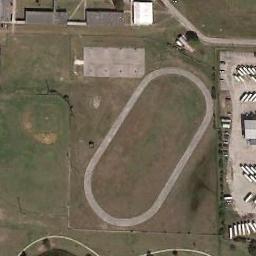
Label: ground_track_field